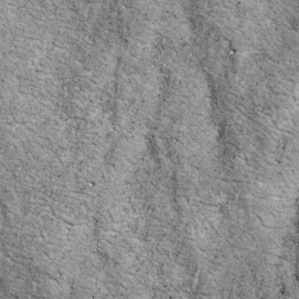
Label: non_frost